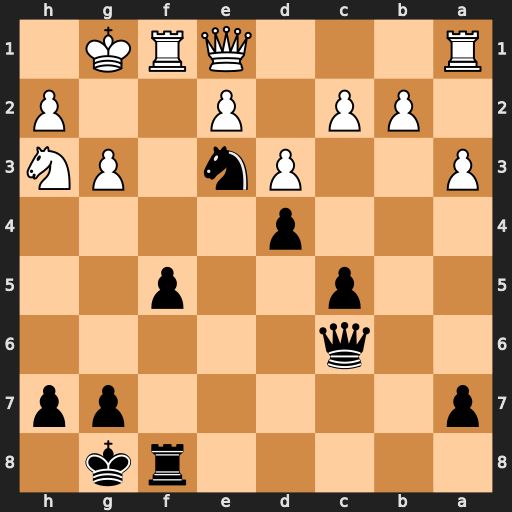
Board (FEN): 5rk1/p5pp/2q5/2p2p2/3p4/P2Pn1PN/1PP1P2P/R3QRK1
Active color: b
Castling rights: -
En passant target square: -
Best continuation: Qg2#